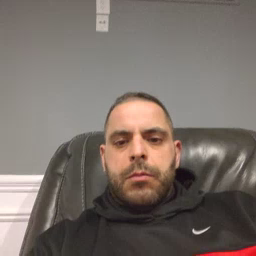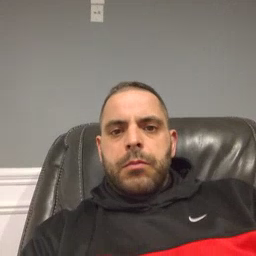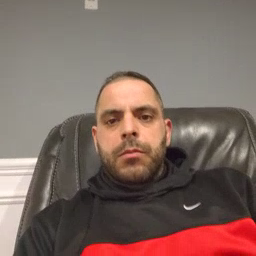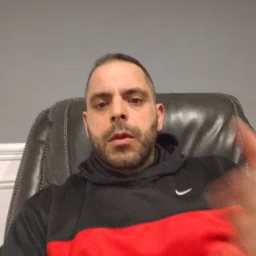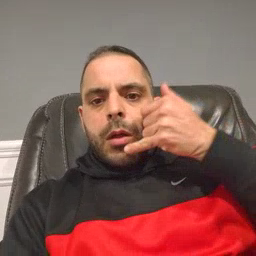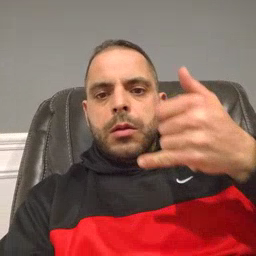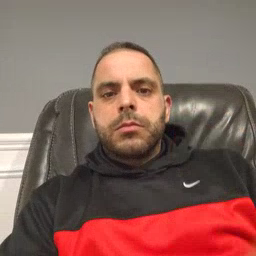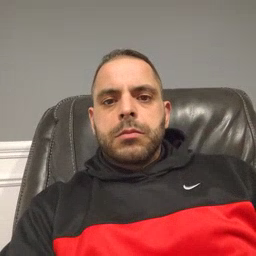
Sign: callonphone